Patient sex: F
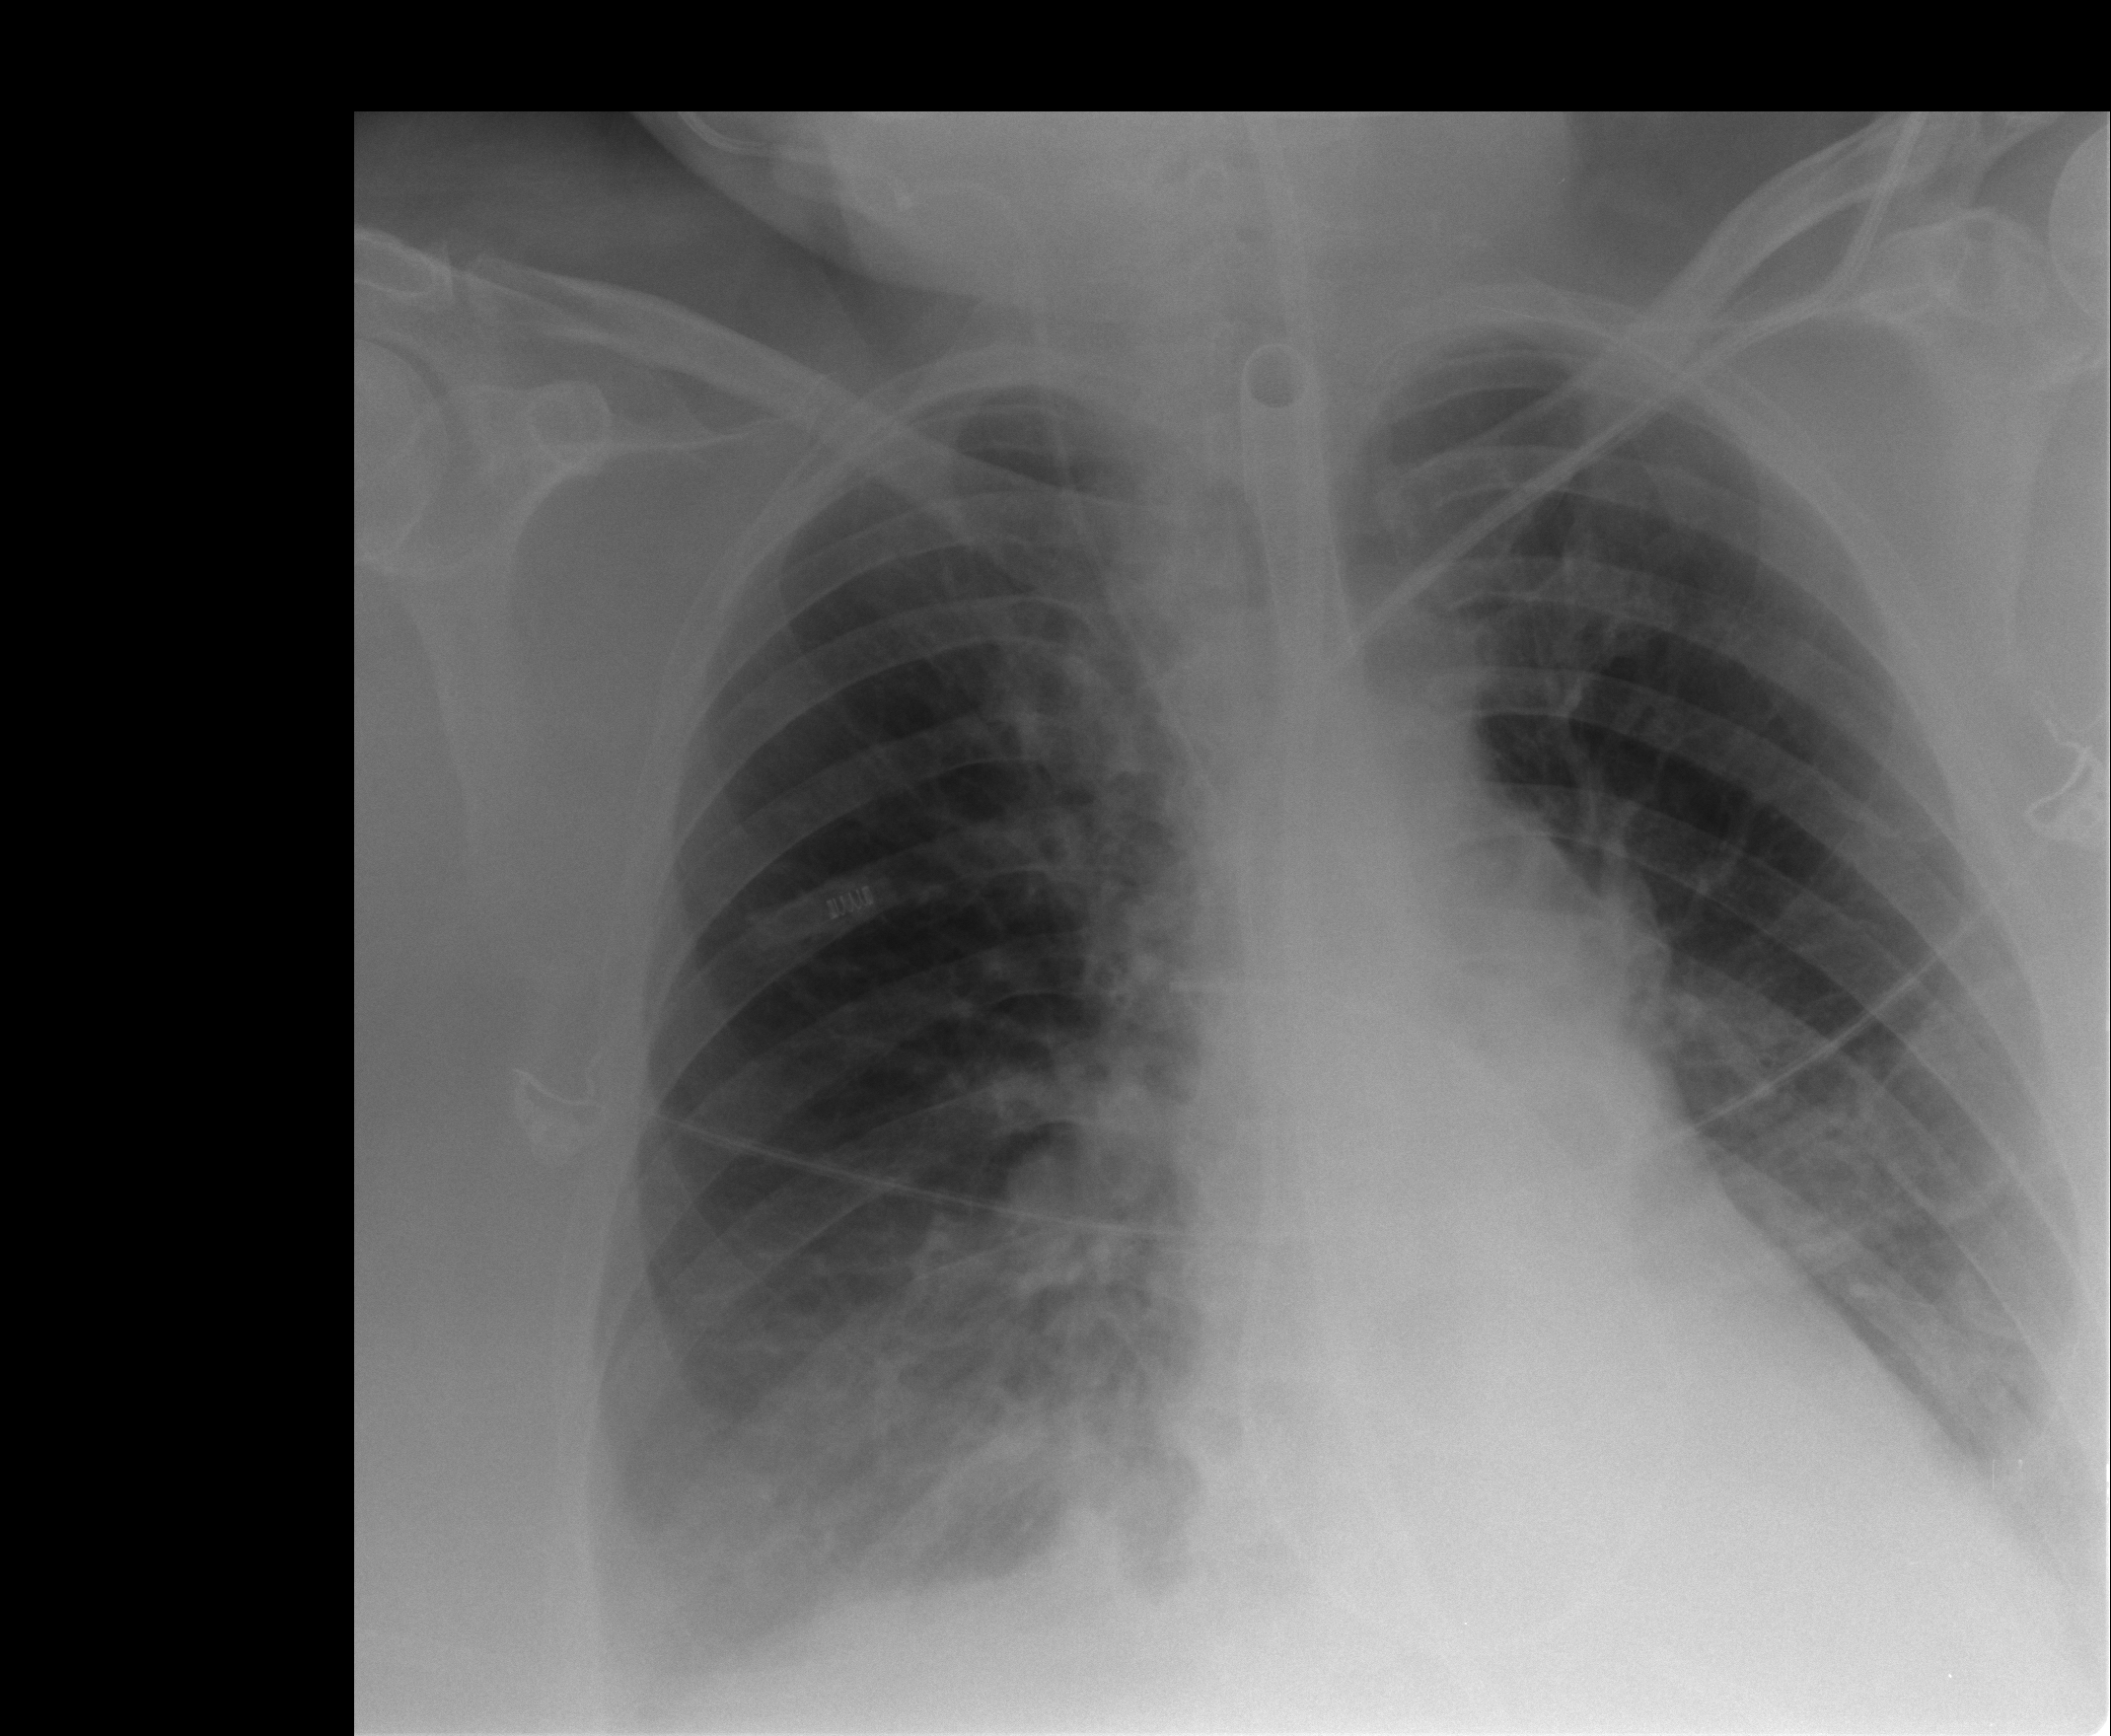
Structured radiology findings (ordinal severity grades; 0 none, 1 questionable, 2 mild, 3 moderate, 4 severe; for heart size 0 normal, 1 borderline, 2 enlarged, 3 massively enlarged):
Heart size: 0
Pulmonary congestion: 2
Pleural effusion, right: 2
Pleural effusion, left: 2
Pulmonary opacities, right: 2
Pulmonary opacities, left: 0
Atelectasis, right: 2
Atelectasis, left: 2